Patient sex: M
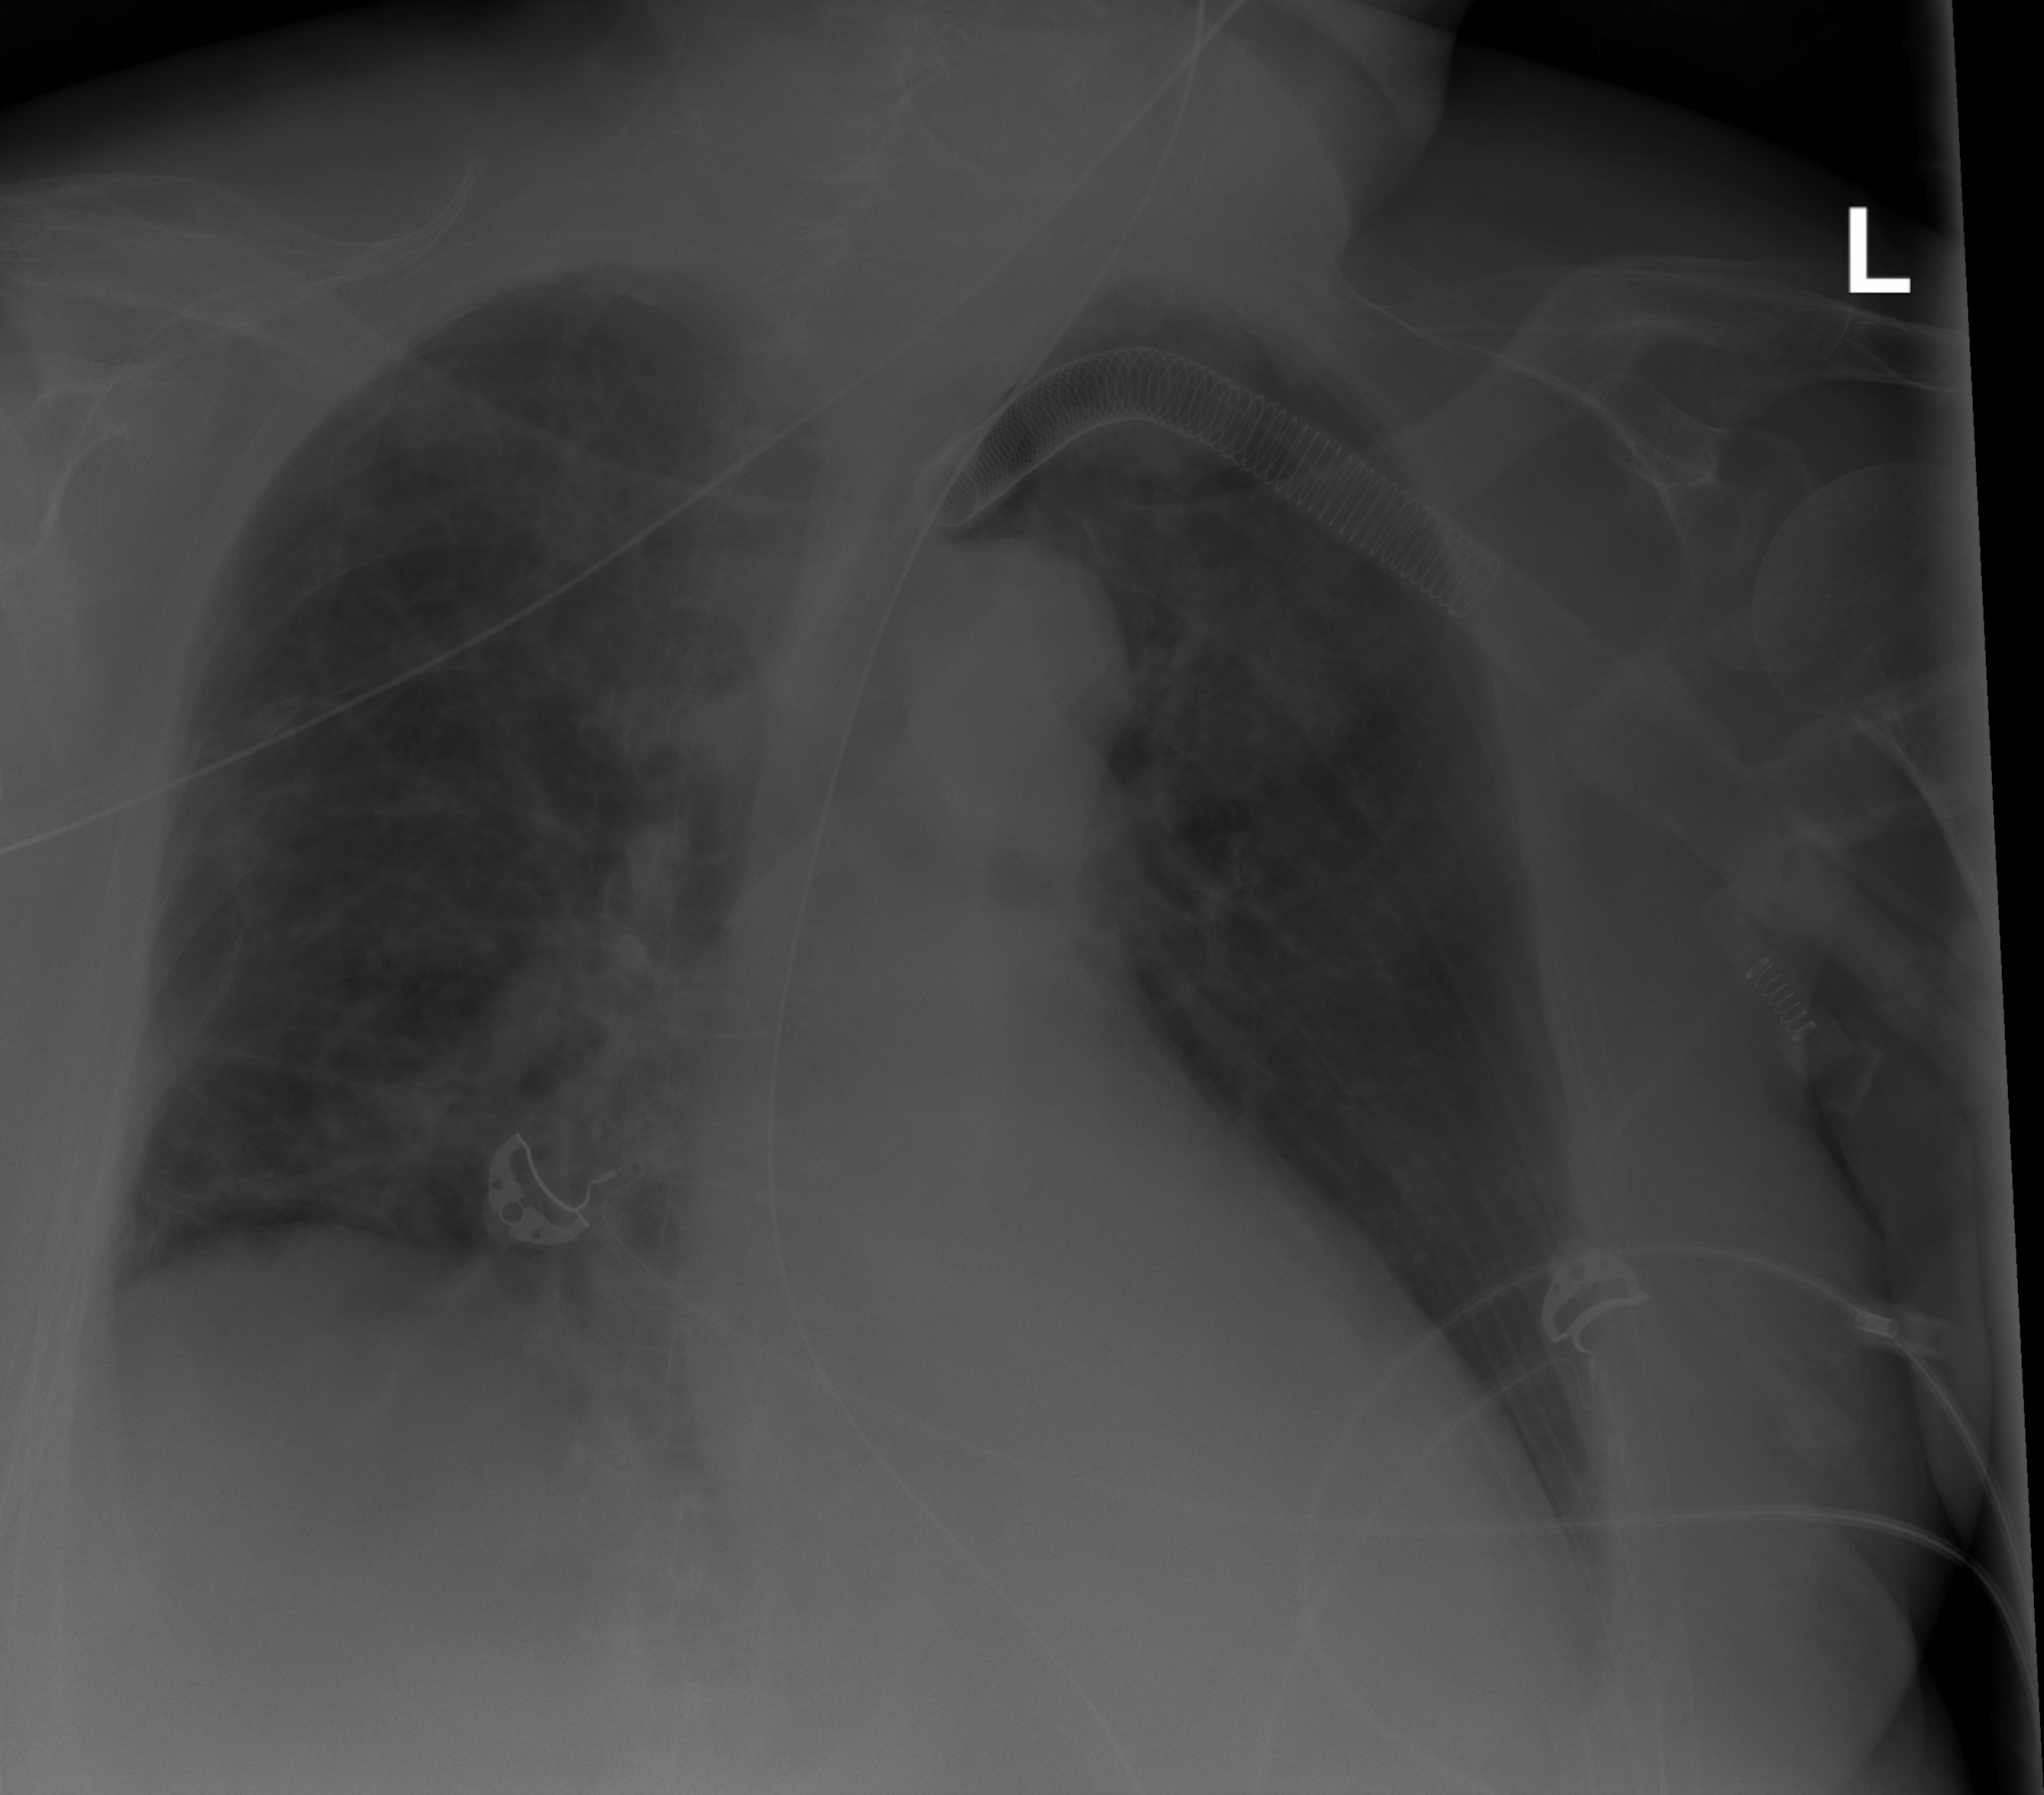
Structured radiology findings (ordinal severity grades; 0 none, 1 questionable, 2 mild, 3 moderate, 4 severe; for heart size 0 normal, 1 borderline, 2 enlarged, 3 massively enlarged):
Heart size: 2
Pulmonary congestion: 2
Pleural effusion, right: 2
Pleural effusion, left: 2
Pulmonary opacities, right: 3
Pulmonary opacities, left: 0
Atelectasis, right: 2
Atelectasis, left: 2